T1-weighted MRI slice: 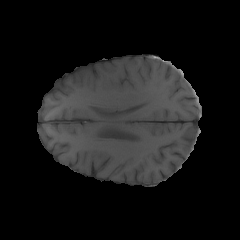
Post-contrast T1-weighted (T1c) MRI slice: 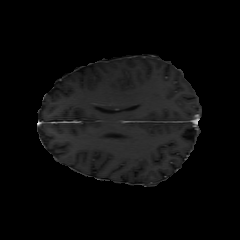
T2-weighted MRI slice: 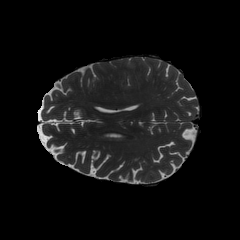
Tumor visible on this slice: no